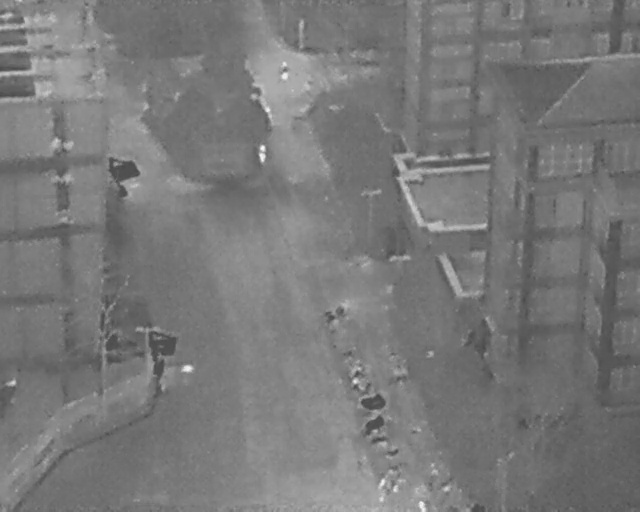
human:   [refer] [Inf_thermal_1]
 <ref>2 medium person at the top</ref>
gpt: <box>[[42, 12, 46, 14, 2], [39, 29, 42, 30, 2]]</box>

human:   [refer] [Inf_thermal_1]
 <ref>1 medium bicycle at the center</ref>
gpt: <box>[[51, 58, 53, 63, 155]]</box>

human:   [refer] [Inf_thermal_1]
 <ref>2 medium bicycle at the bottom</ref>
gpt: <box>[[55, 73, 57, 77, 8], [59, 90, 62, 97, 122]]</box>

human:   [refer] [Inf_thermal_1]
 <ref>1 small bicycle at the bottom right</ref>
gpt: <box>[[69, 92, 70, 95, 133]]</box>